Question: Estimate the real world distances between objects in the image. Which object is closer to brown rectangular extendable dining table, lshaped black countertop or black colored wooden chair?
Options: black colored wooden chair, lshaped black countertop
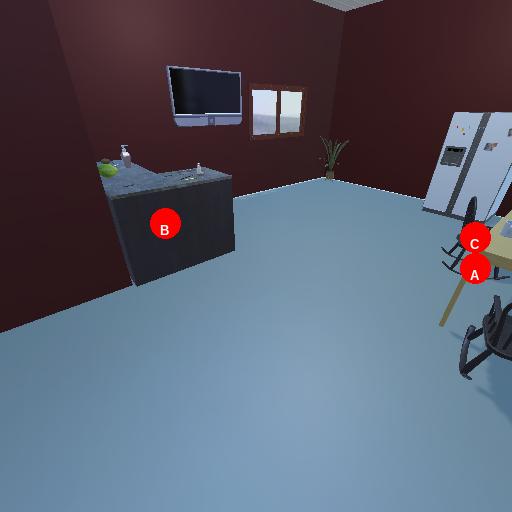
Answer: black colored wooden chair